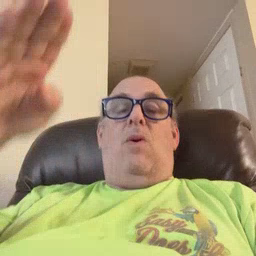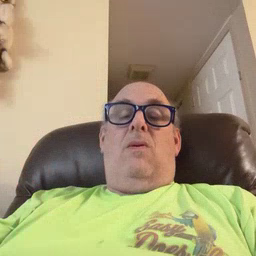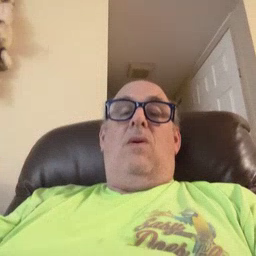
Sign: hello